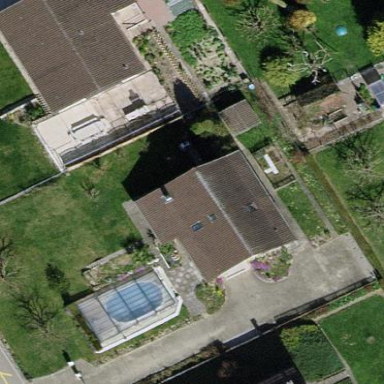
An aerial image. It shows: Detached building with gabled roof.